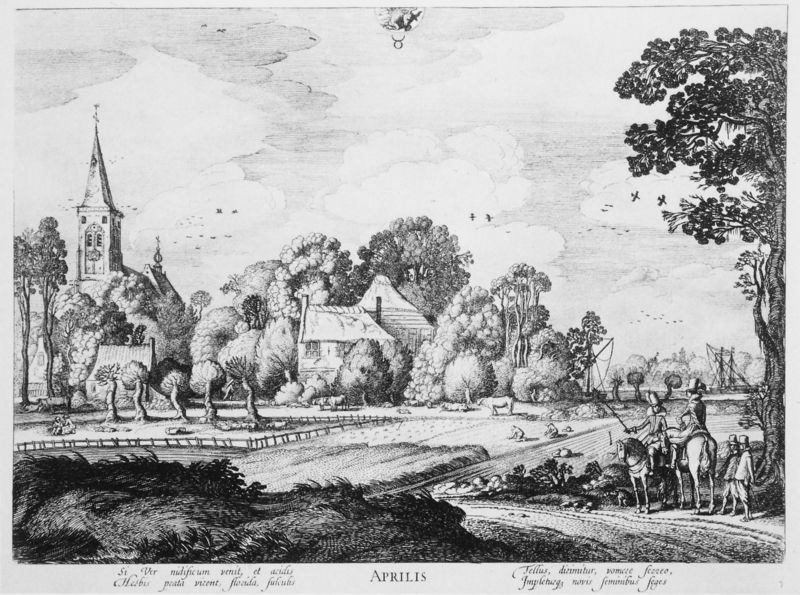
Titel: Die zwölf Monate mit Sternzeichen
Künstler: Jan van de Velde
Schlagwörter: baum, himmel, mann, weiß, wolken, bäume, landschaft, menschen, frau, männer, schwarz, zeichnung, haus, weg, wiese, zaun, feld, vögel, hütte, kirche, sonne, wald, bauern, pferd, pferde, reiter, turm, reiten, schiff, schiffe, ort, mast, acker, dorf, fußgänger, bank, bauer, schwarzweiß, mittelalter, bauernhaus, stier, monat, bot, kalender, april, ald, aprilis